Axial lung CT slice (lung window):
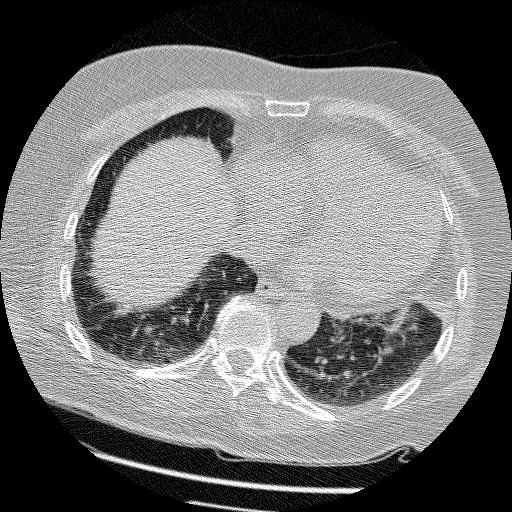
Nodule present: no